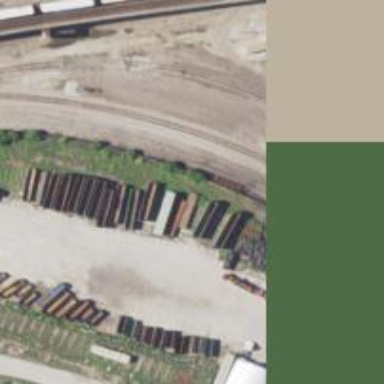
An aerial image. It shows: Abandoned railway.